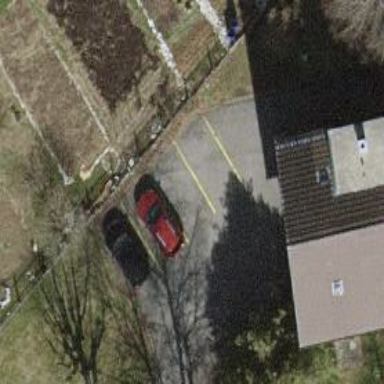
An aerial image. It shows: Parking area with surface.